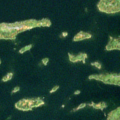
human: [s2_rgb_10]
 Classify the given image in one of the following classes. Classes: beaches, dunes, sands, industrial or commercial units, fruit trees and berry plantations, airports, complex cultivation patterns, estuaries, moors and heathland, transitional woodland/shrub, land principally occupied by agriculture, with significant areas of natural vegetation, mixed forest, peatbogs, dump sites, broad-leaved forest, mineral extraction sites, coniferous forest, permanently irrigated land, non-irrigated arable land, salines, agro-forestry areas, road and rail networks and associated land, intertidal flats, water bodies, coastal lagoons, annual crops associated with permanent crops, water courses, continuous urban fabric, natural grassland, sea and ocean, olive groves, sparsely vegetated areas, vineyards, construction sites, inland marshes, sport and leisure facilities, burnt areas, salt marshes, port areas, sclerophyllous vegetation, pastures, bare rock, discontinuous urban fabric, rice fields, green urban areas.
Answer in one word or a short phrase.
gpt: coniferous forest, transitional woodland/shrub, sea and ocean